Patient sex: M
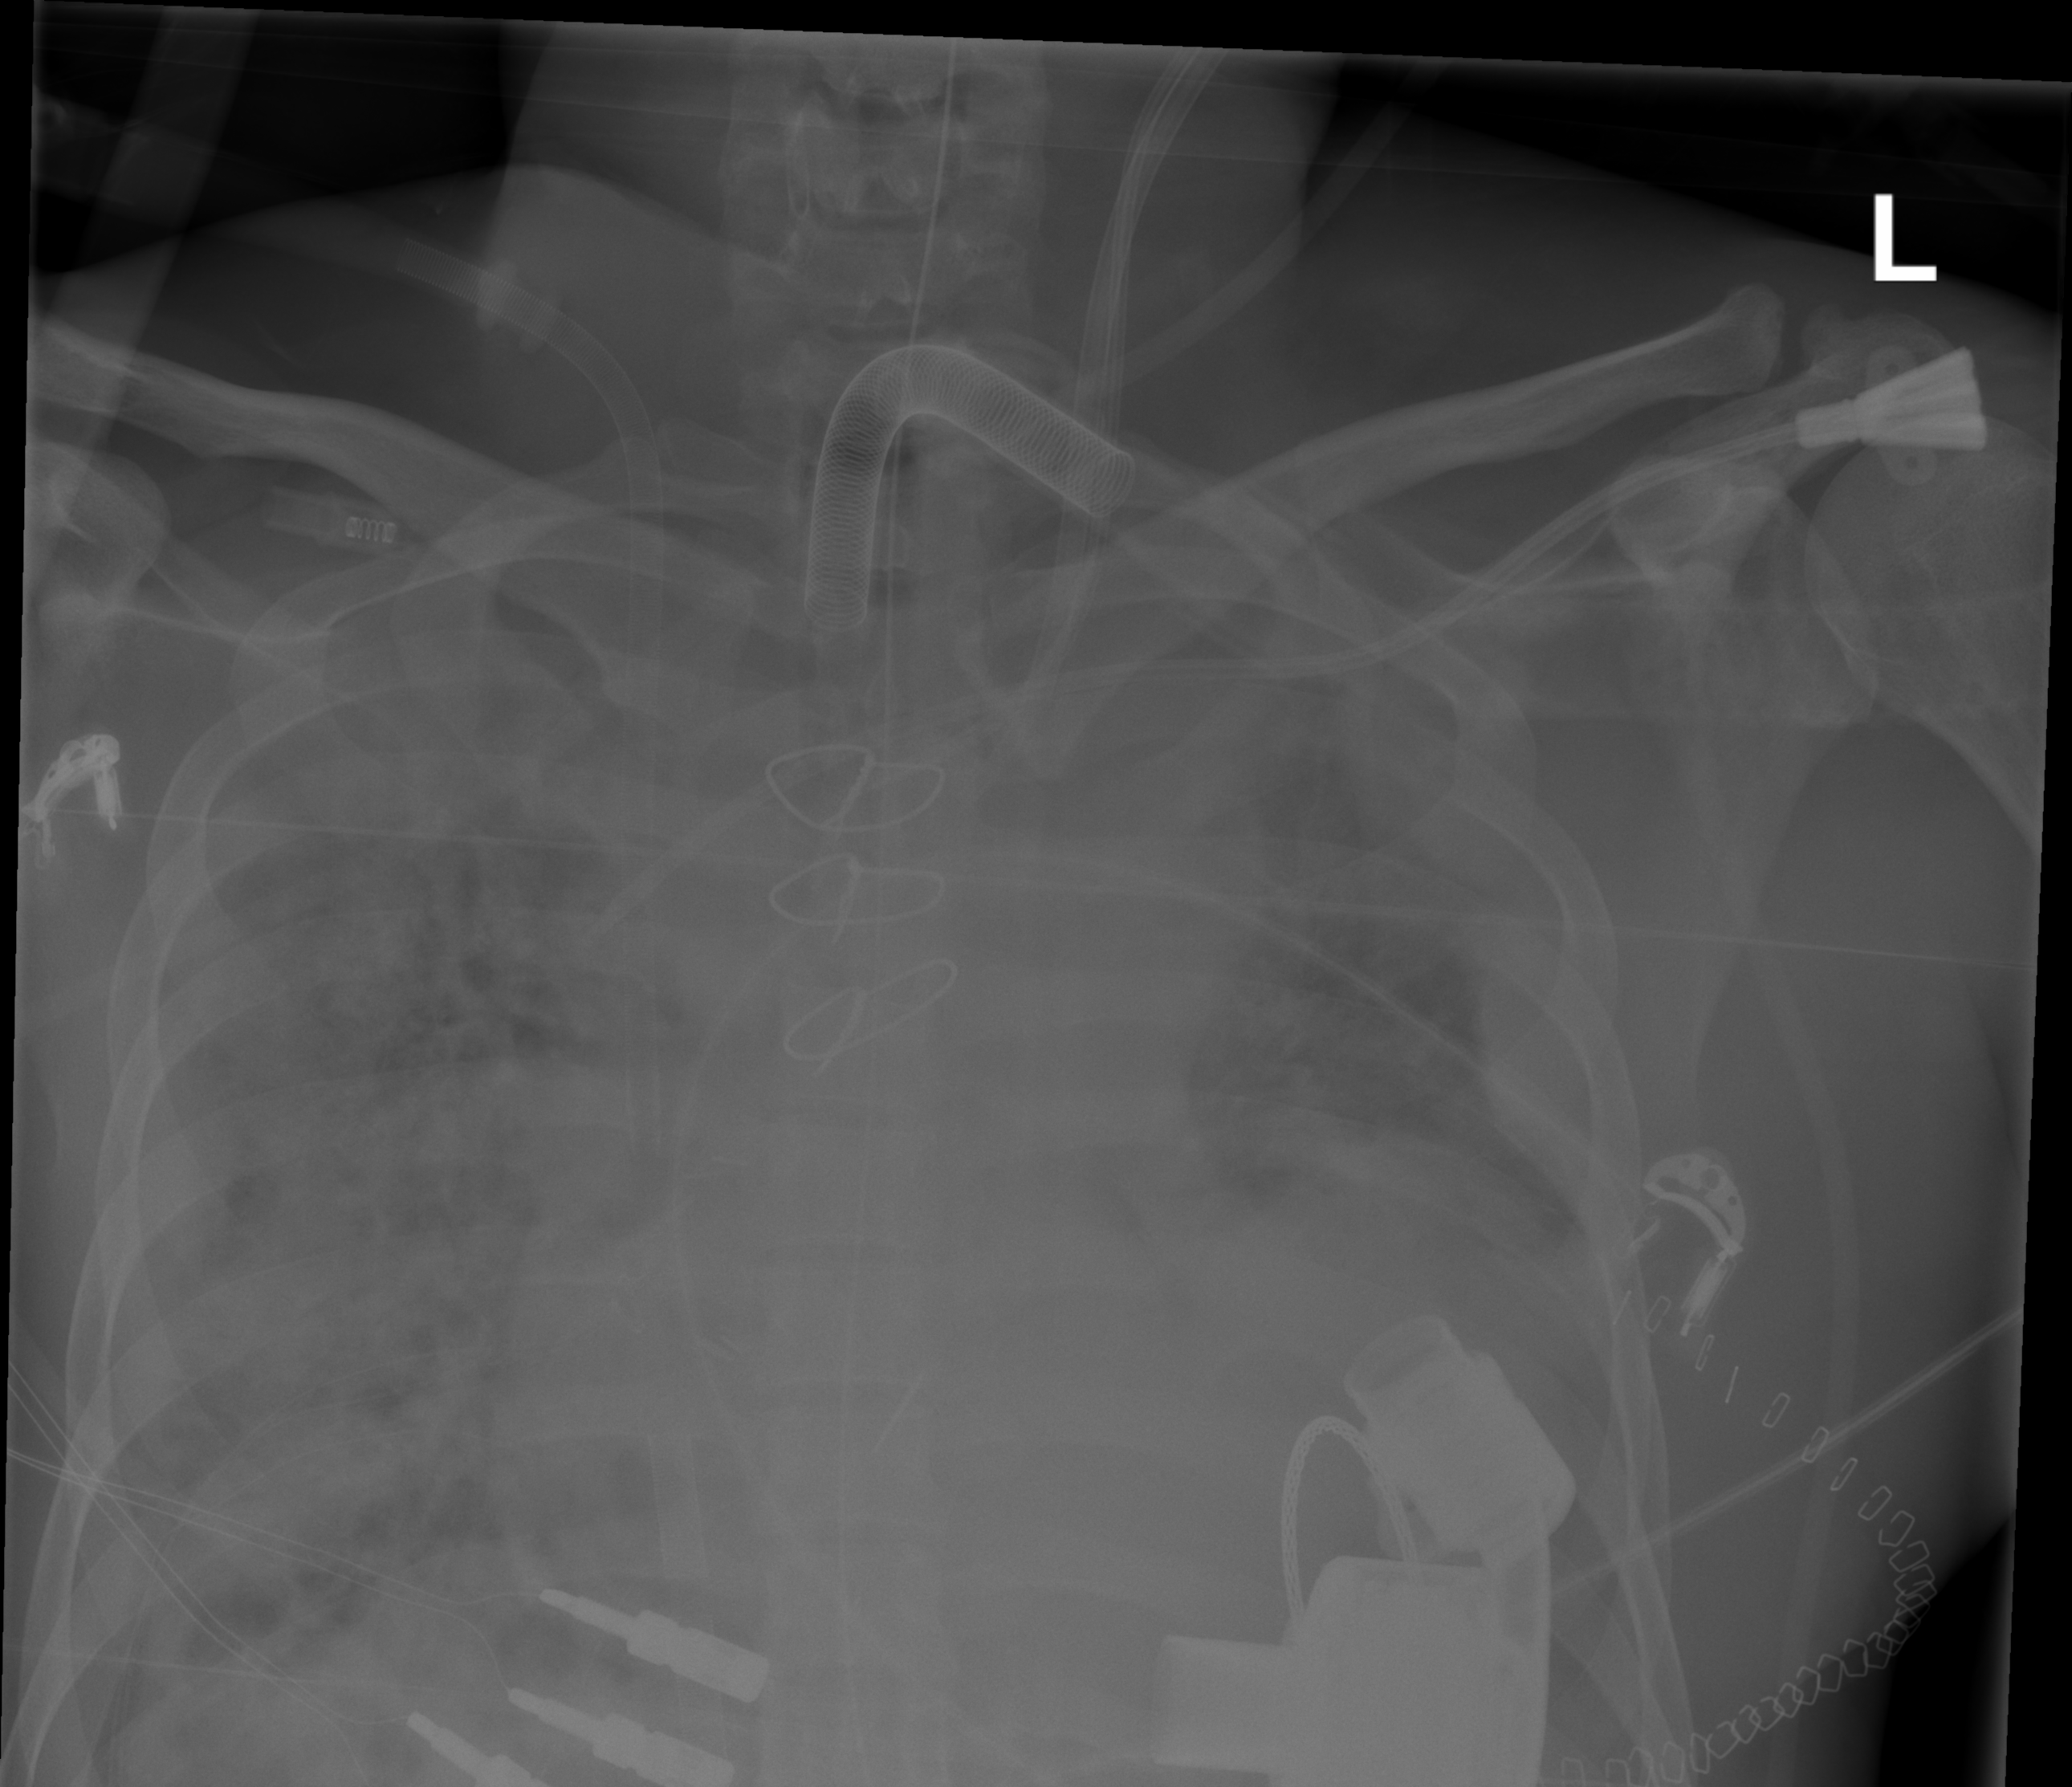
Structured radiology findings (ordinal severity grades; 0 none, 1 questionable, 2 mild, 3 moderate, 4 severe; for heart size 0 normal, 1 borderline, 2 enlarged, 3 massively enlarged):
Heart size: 2
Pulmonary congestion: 2
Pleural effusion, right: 2
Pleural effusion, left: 3
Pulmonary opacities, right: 3
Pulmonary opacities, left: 2
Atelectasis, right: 3
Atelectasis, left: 2